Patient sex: M
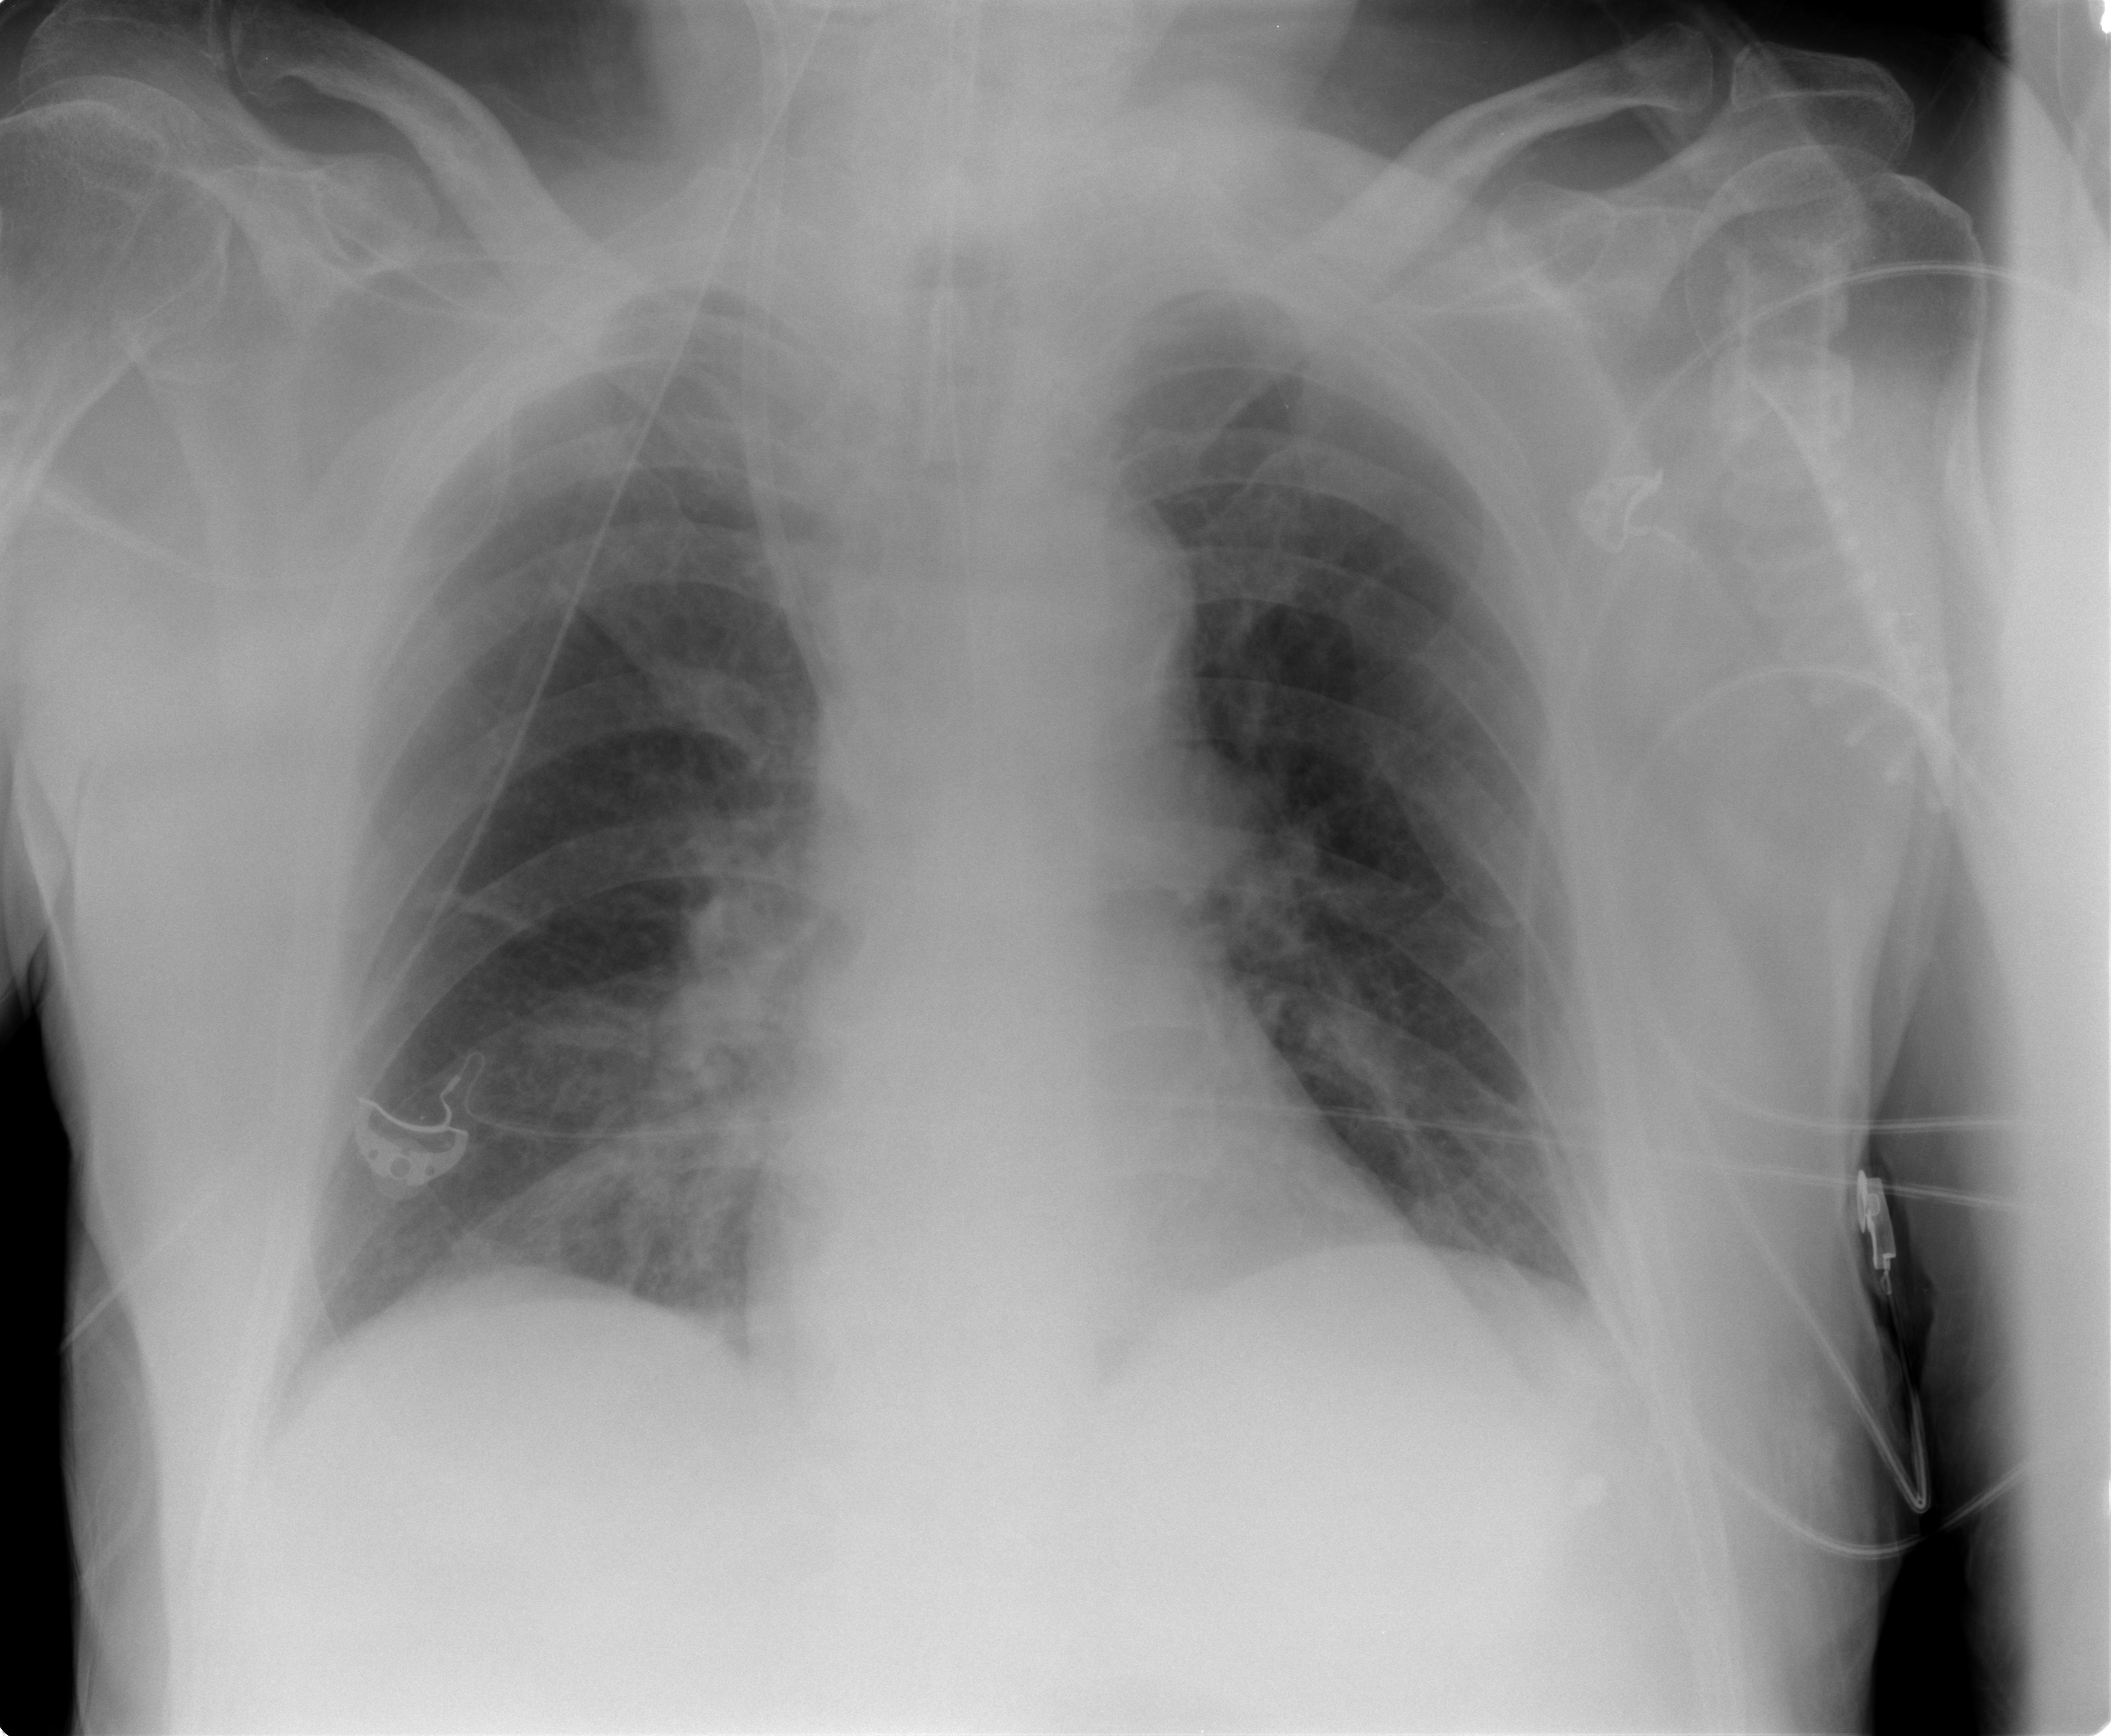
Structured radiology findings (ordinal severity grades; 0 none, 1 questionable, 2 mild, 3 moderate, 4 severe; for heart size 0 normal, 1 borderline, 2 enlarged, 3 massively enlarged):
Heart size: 0
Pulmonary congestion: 0
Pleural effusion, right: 0
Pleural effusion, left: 0
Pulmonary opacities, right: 2
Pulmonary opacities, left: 0
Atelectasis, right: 0
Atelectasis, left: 0